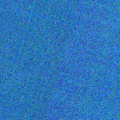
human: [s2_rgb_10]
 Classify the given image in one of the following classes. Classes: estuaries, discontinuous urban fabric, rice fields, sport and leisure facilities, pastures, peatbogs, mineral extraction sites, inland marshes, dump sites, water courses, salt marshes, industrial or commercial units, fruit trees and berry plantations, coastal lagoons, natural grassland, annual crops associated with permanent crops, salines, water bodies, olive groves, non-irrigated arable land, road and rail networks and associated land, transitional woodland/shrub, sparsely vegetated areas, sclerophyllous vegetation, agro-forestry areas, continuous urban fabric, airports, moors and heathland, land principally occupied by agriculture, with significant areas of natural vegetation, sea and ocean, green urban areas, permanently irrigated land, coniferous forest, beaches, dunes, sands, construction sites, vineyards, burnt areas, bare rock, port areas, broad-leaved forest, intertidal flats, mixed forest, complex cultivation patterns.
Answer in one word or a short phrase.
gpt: non-irrigated arable land, coniferous forest, mixed forest